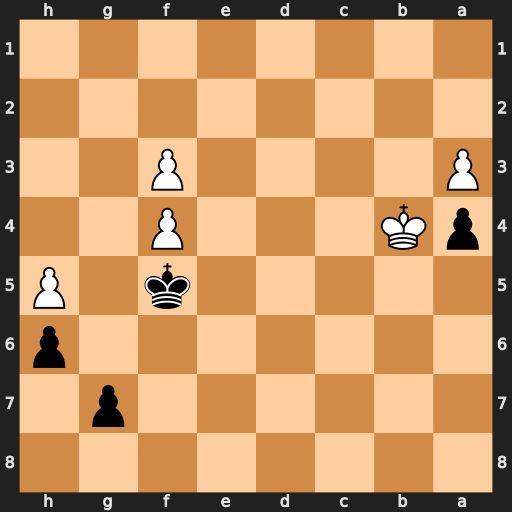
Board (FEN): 8/6p1/7p/5k1P/pK3P2/P4P2/8/8
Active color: b
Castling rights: -
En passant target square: -
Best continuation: g6 hxg6 Kxg6 Kc3 Kf5 Kd2 Kxf4 Ke2 Kg3 Ke3 h5